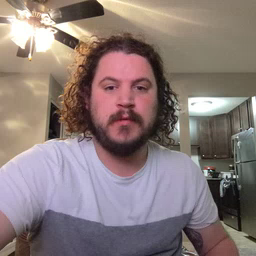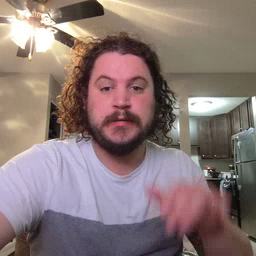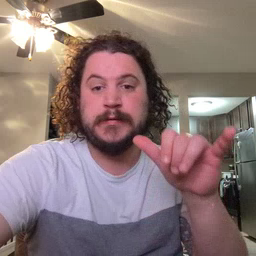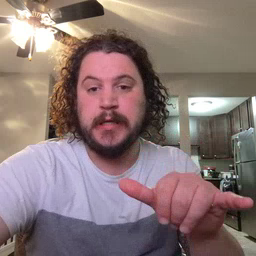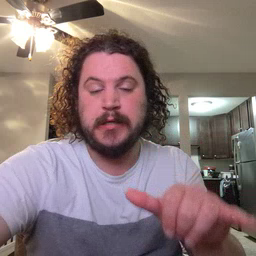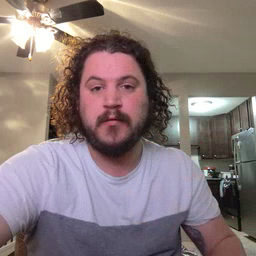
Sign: stay